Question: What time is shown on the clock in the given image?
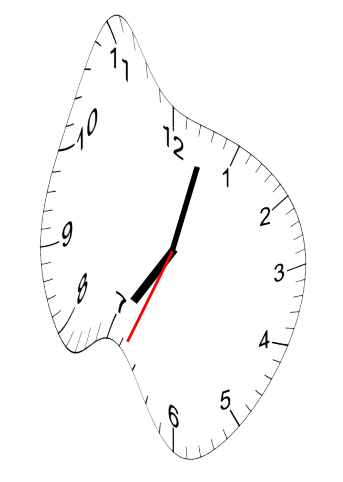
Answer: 07:02:34